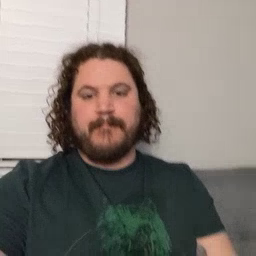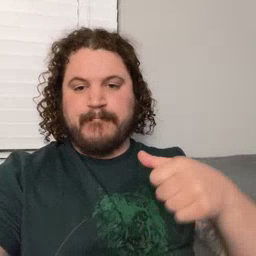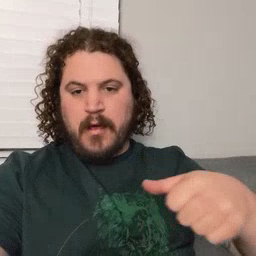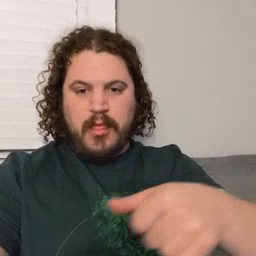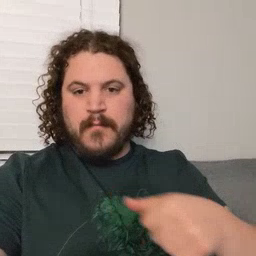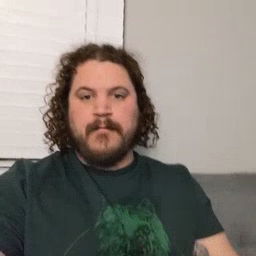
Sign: puzzle